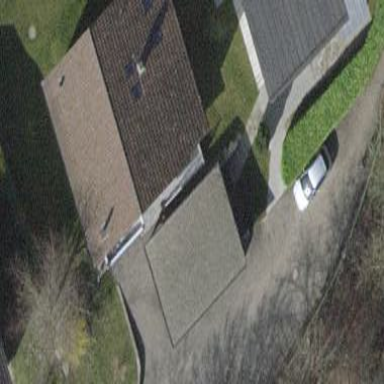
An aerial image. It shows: Garage building.